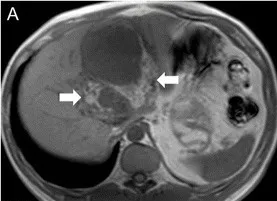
A case of Gd-EOB-DTPA-enhanced MRI findings of huge AML. In the T1W in-phase image (A), the tumor itself is mixed intense in hypointense surroundings.these lesions were positive for HMB-45 and Melan.
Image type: radiology (mri)